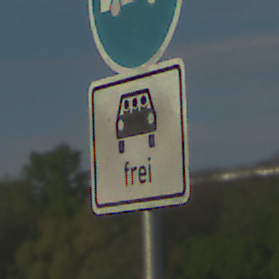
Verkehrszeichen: MehrfachbesetzePersonenkraftwagenFrei
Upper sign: Busssonderstreifen
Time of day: MorningAfternoon
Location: Outdoor (Suburban)
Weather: PartlyCloudy
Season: NotSpecified
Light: Natural